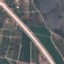
Land use / land cover: Highway